Question: I'm having a system where users can input their purchased domain into their profile, so when accessing their domain, it should replace their custom domain, e.g.
'http://domain.com/custom-name' to 'http://purchaseddomain.com'.
So when they access their purchase domain, it should take them to their profile their navigation links, such as links on their page will be replaced with their purchased domain, for example viewing their records would be:
'http://domain.com/custom-name/records' to 'http://purchaseddomain.com/records'.
Tumblr enables this feature, however I have no idea how this all works:

This is exactly how I like to have a feature like this, I've searched on SO, but it didn't seem to help.
Now this is a problem, I'm not sure how I can validate, confirm and merge their purchased domain into my server without a problem using PHP - I'm using Codeigniter for this.
Is there a solid, stable plugin/library or detailed tutorial that can have the ability to enable custom domains masking a internal domain?
My server is running Ubuntu 11.10 on nginx 1.0.6.
---
EDIT: Just looked into nginx <URL>, this looks good overall but how will I be able to dynamically add/remove those domain entries while the domain has an 'A' record pointing to my server?
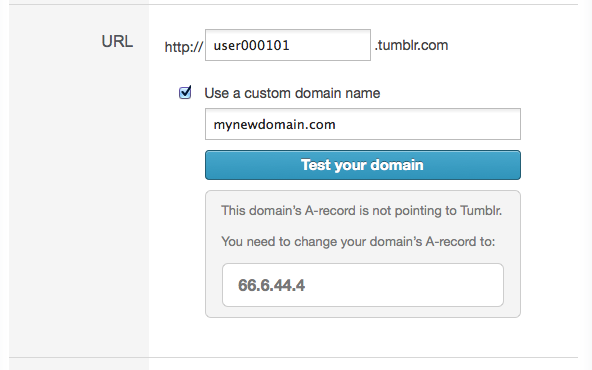
Answer: You won't merge their domain to your server.
In fact, when they will register their domains, they will make it point to your server.
On your server configuration, you'll have to dynamically create rules that redirect the page to the one they created on your server.
So, users will see 'http://purchaseddomain.com/on-uri' but you serve the page 'http://domain.com/custom-name/one-uri'
I.E:
it's like if you added on an .htaccess - even if you don't use apache, it's just to explain what the "system" must be:
'''
RewriteCond %{HTTP_HOST} purchaseddomain\.com$ [NC]
RewriteRule (.*) /custom-name/$1
'''